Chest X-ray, PA view. Patient: 57 years old, sex F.
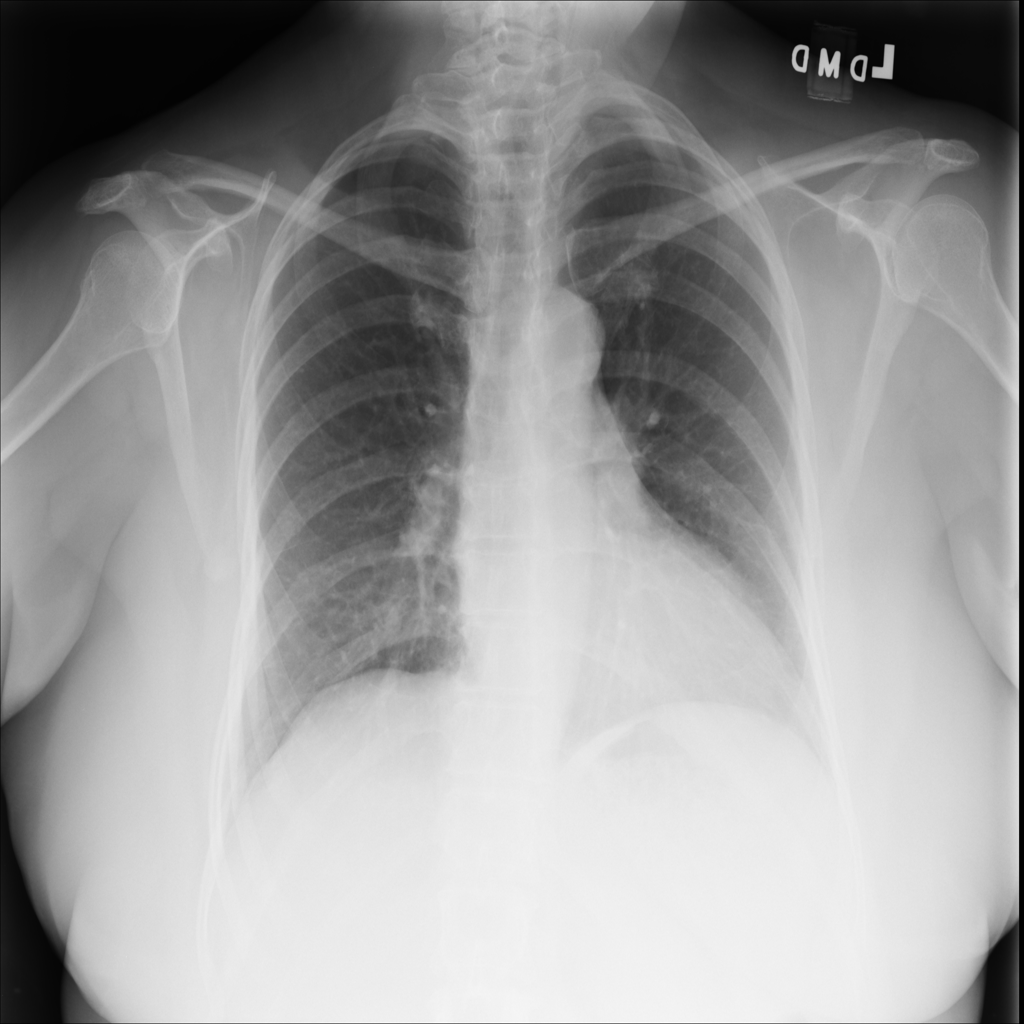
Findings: Cardiomegaly